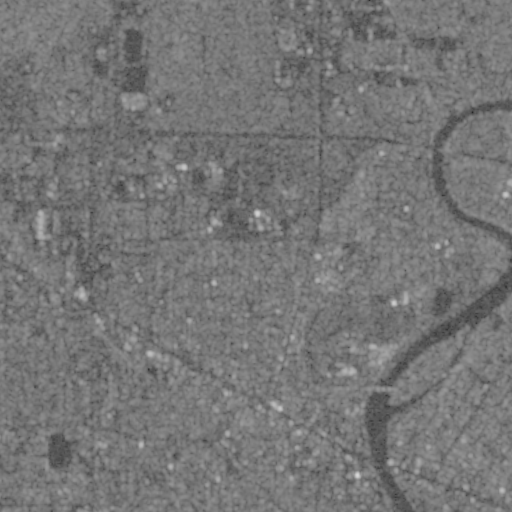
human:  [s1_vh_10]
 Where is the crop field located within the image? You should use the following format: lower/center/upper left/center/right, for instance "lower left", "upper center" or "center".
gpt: The crop field is located in the upper right of the image.
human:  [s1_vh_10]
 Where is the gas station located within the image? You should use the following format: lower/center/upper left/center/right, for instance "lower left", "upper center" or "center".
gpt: The gas station is located in the lower right of the image.
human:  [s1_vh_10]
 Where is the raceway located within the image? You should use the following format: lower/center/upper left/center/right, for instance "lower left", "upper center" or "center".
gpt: The raceway is located in the center right of the image.
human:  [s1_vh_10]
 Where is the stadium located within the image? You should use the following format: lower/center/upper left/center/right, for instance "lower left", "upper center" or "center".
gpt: The stadium is located in the center of the image.
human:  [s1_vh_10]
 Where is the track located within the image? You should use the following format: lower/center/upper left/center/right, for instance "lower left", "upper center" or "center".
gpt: The track is located in the center of the image.
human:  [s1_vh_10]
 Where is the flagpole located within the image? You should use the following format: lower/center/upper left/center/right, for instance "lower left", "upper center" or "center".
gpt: The flagpole is located in the lower center of the image.
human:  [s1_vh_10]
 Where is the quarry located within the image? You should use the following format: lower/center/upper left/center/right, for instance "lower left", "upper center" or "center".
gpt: There is no quarry in the image.

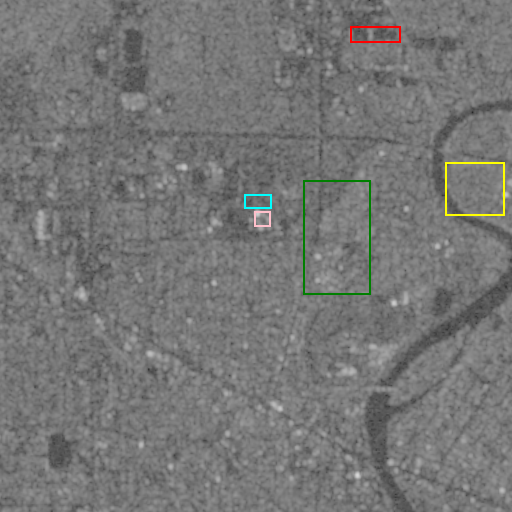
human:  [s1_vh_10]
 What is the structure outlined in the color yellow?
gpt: The structure outlined in yellow is a crop field.
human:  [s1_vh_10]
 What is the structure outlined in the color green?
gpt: The structure outlined in green is a park.
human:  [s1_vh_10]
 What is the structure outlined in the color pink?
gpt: The structure outlined in pink is a parking lot.
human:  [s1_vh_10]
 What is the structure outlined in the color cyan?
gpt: The structure outlined in cyan is a stadium.
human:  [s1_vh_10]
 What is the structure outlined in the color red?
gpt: The structure outlined in red is a building.
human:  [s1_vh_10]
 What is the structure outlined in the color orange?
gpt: There is no orange outline.